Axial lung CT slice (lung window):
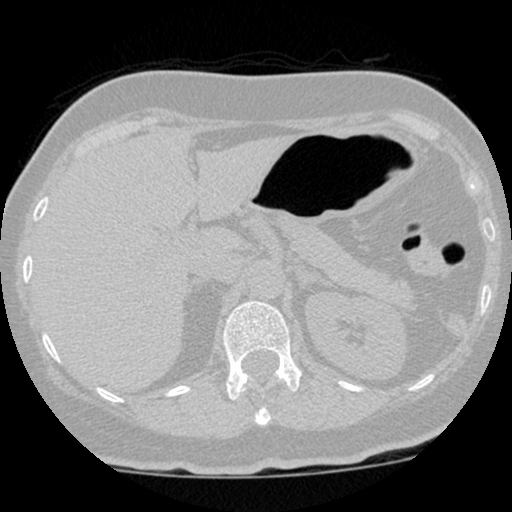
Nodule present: no